Interaction volume radius: 10 \u00c5
Interaction volume height: 30 \u00c5
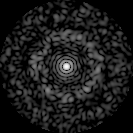
Disorder parameter: 0.8496